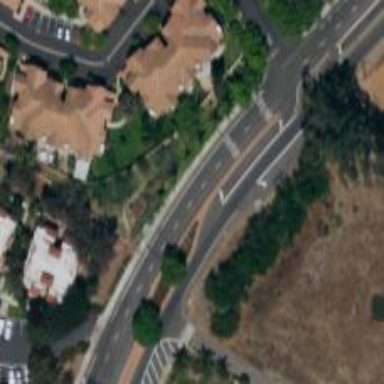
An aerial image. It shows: Secondary link road with asphalt surface.